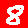
Digit: 8